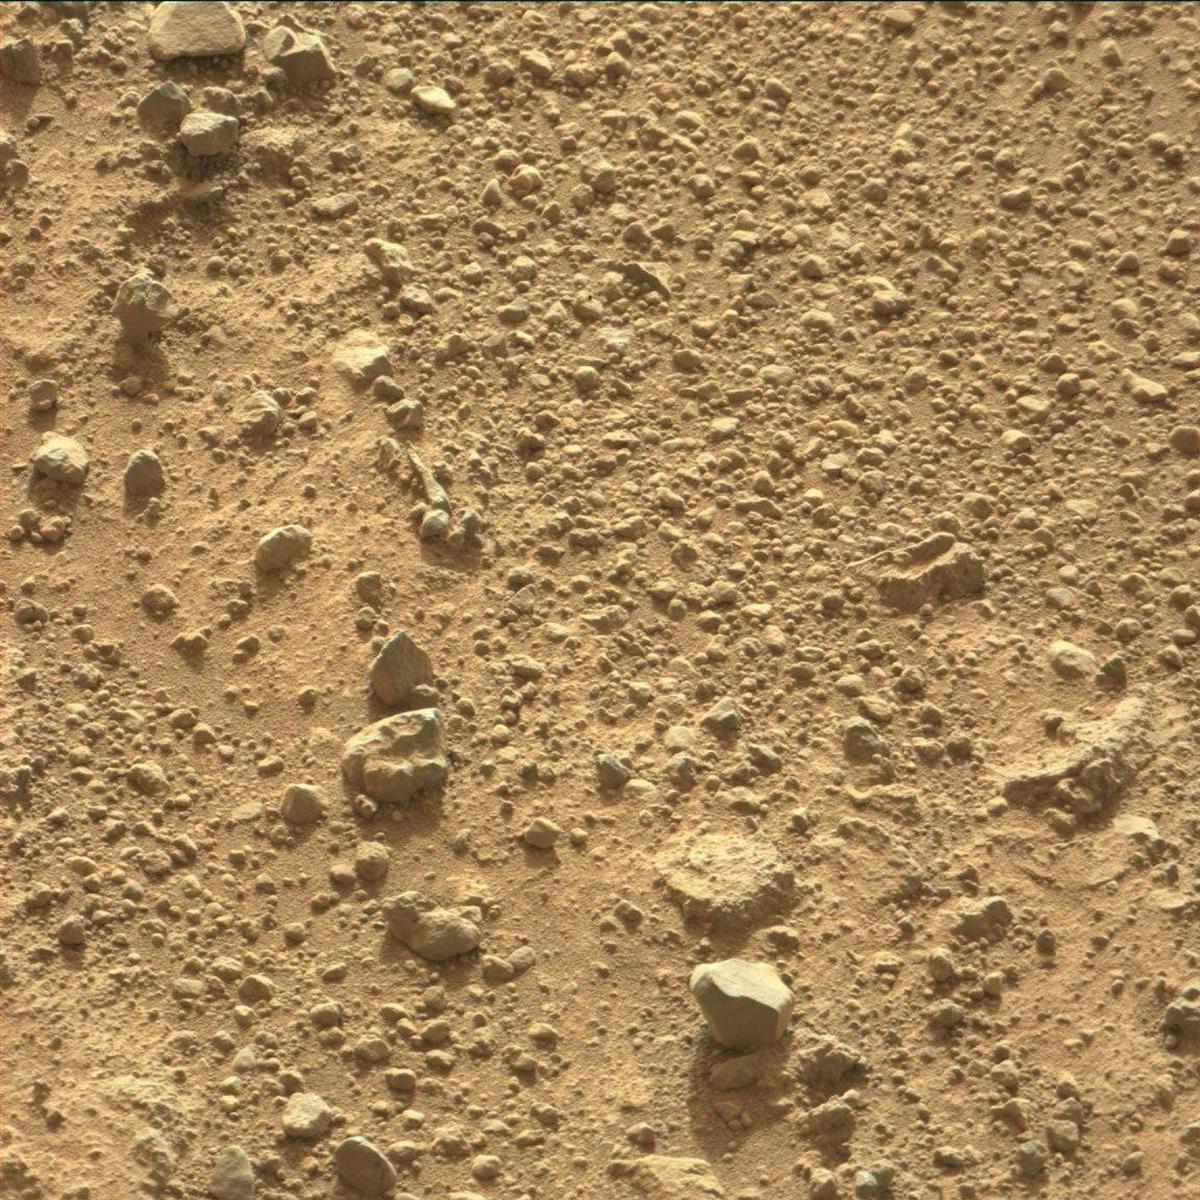
Terrain classes present: Bedrock, Rock, Sand / Soil